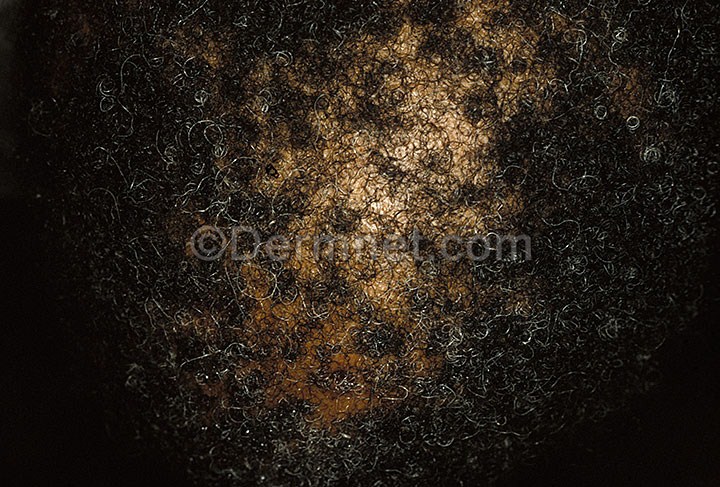
Disease: Herpes HPV and other STDs Photos